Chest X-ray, PA view. Patient: 73 years old, sex M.
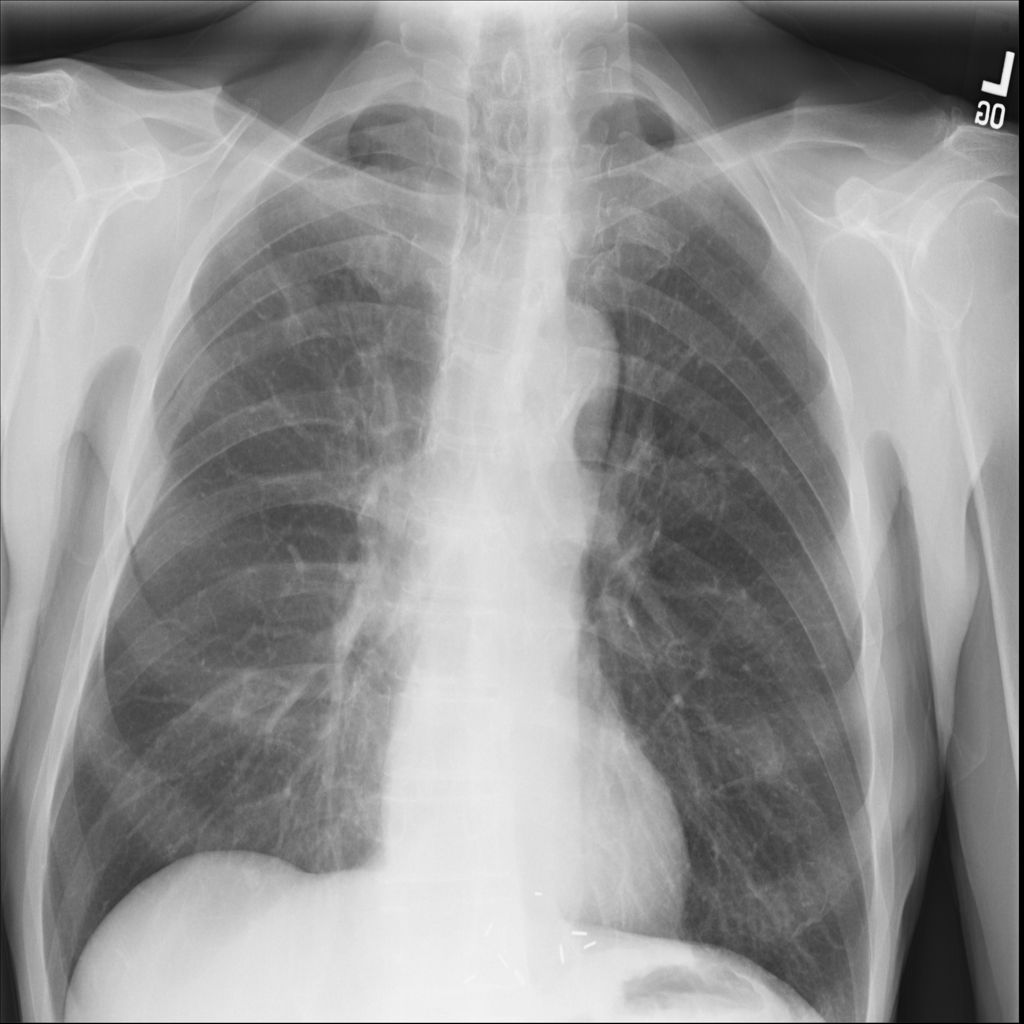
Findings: No Finding